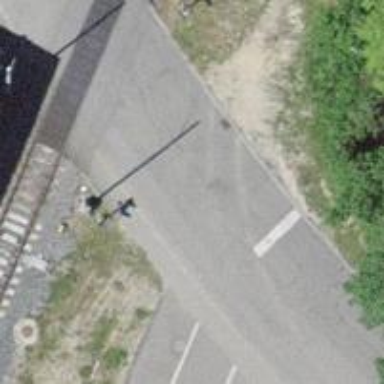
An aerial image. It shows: Lift gate barrier.